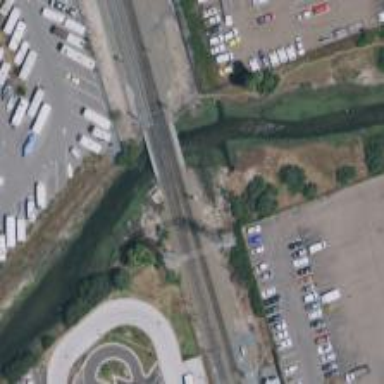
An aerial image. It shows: Bridge for light rail railway electrified with contact line.